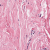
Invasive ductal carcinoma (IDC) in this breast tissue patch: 0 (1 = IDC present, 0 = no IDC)